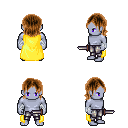
a pixel art fantasy rpg character, male body template, dark elf, purple skin, yellow cape, metal pants, brown long bangs hairstyle, white cloth bandages, dagger, four views (front, back, left, right), 2x2 character sprite sheet, small pixel art, hard edges, no anti-aliasing